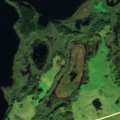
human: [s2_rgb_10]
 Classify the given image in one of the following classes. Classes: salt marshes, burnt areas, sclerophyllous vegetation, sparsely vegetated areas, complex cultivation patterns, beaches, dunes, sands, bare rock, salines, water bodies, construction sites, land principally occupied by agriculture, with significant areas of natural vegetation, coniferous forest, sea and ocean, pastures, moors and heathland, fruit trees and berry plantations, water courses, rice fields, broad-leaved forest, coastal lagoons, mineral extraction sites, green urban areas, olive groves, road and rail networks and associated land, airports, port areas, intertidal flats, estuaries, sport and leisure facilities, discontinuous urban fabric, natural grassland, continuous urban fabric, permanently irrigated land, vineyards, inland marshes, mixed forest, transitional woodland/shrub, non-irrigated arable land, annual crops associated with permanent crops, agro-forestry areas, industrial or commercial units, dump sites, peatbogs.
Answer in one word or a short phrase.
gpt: non-irrigated arable land, pastures, land principally occupied by agriculture, with significant areas of natural vegetation, transitional woodland/shrub, inland marshes, water bodies